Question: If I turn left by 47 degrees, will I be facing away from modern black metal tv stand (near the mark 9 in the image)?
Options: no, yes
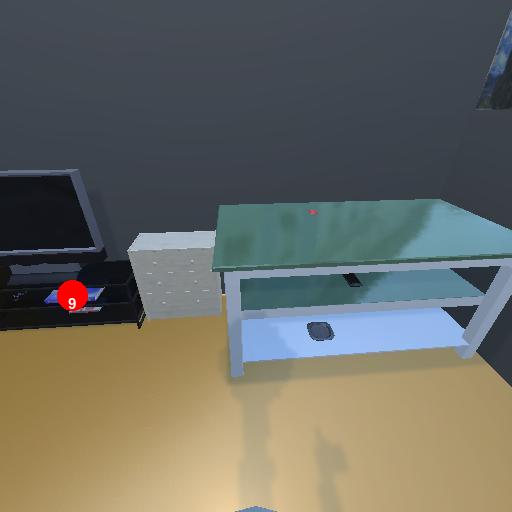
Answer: no